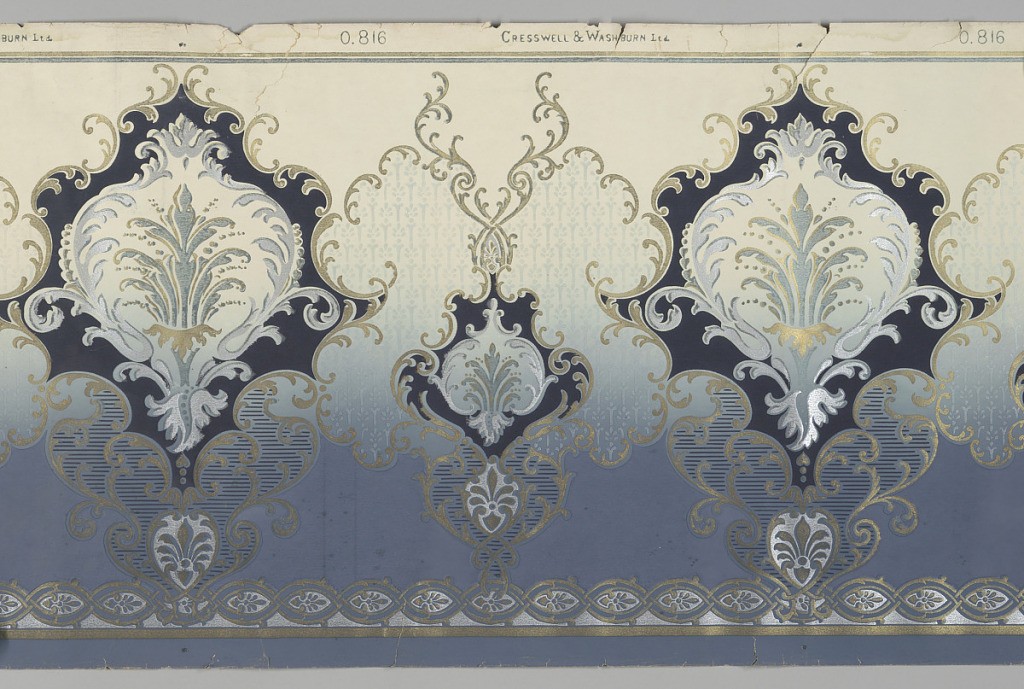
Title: Frieze
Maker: Cresswell & Washburn Ltd, Philadelphia, Pennsylvania, 1880 - 1900
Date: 1905–1915
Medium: Machine-printed paper
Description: Foliate medallions, alternating between large and small. Printed on ground which shades from light at the top to deep blue at the bottom. Band of guilloche runs along bottom edge.